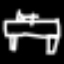
Label: bed